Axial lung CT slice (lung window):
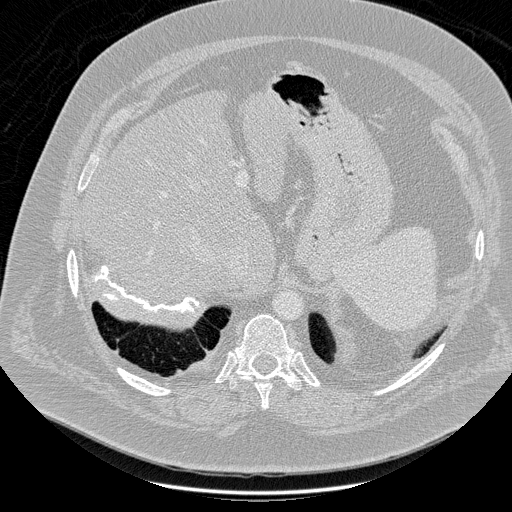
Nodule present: no